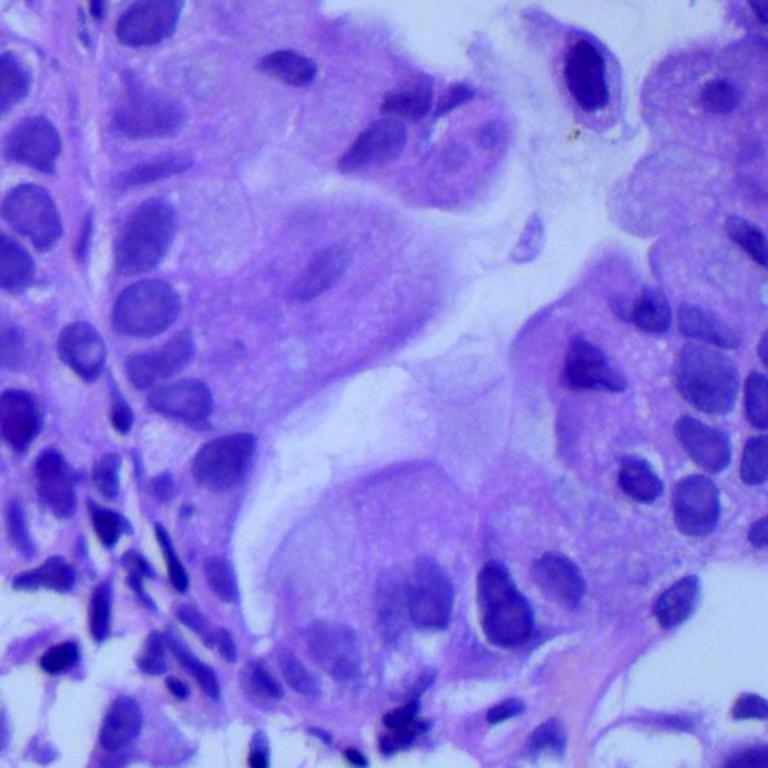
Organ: lung
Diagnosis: adenocarcinomas